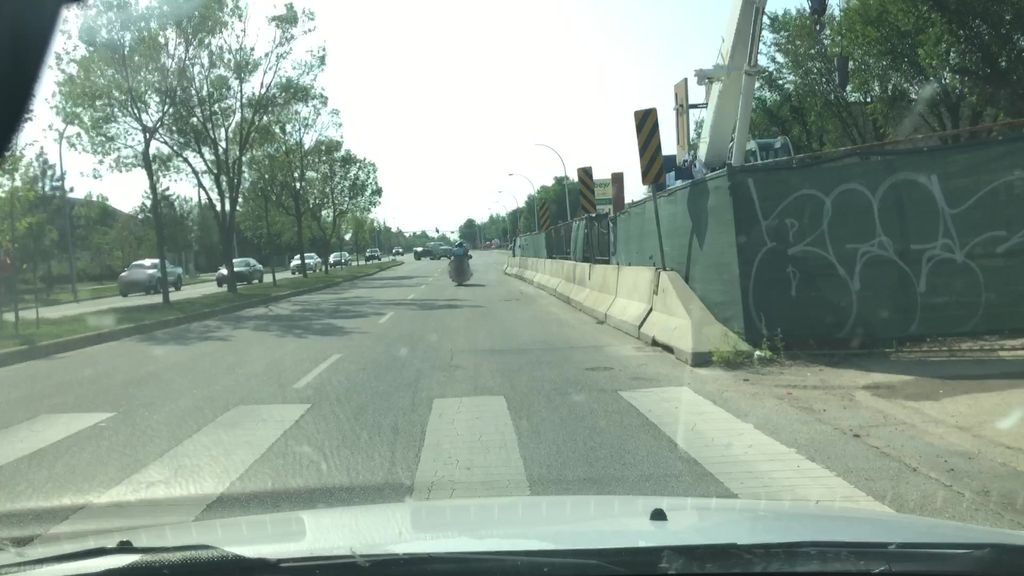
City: edmonton